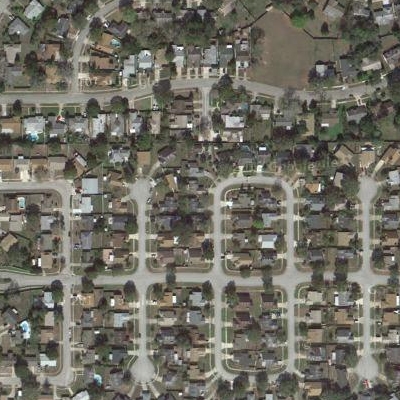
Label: Resident